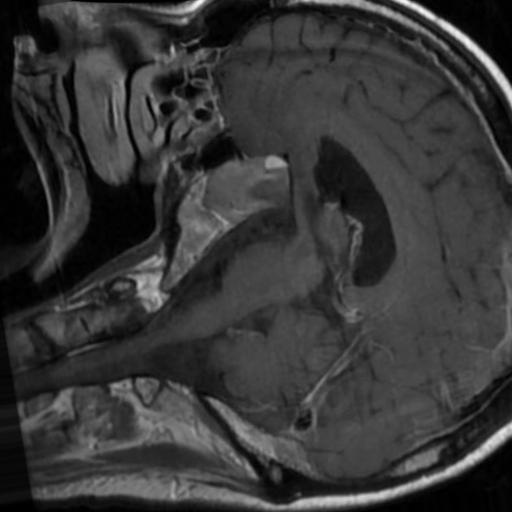
Label: brain_tumor